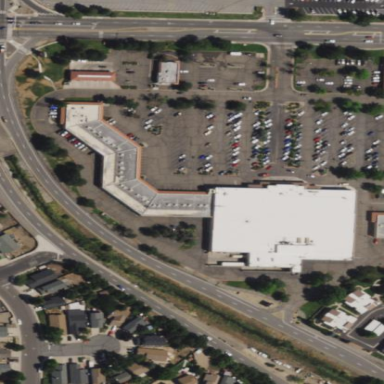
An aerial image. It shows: Commercial building.